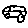
Label: car